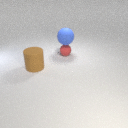
small red rubber sphere to the right of large brown rubber cylinder